Milling tool wear sample.
Tool blade image: 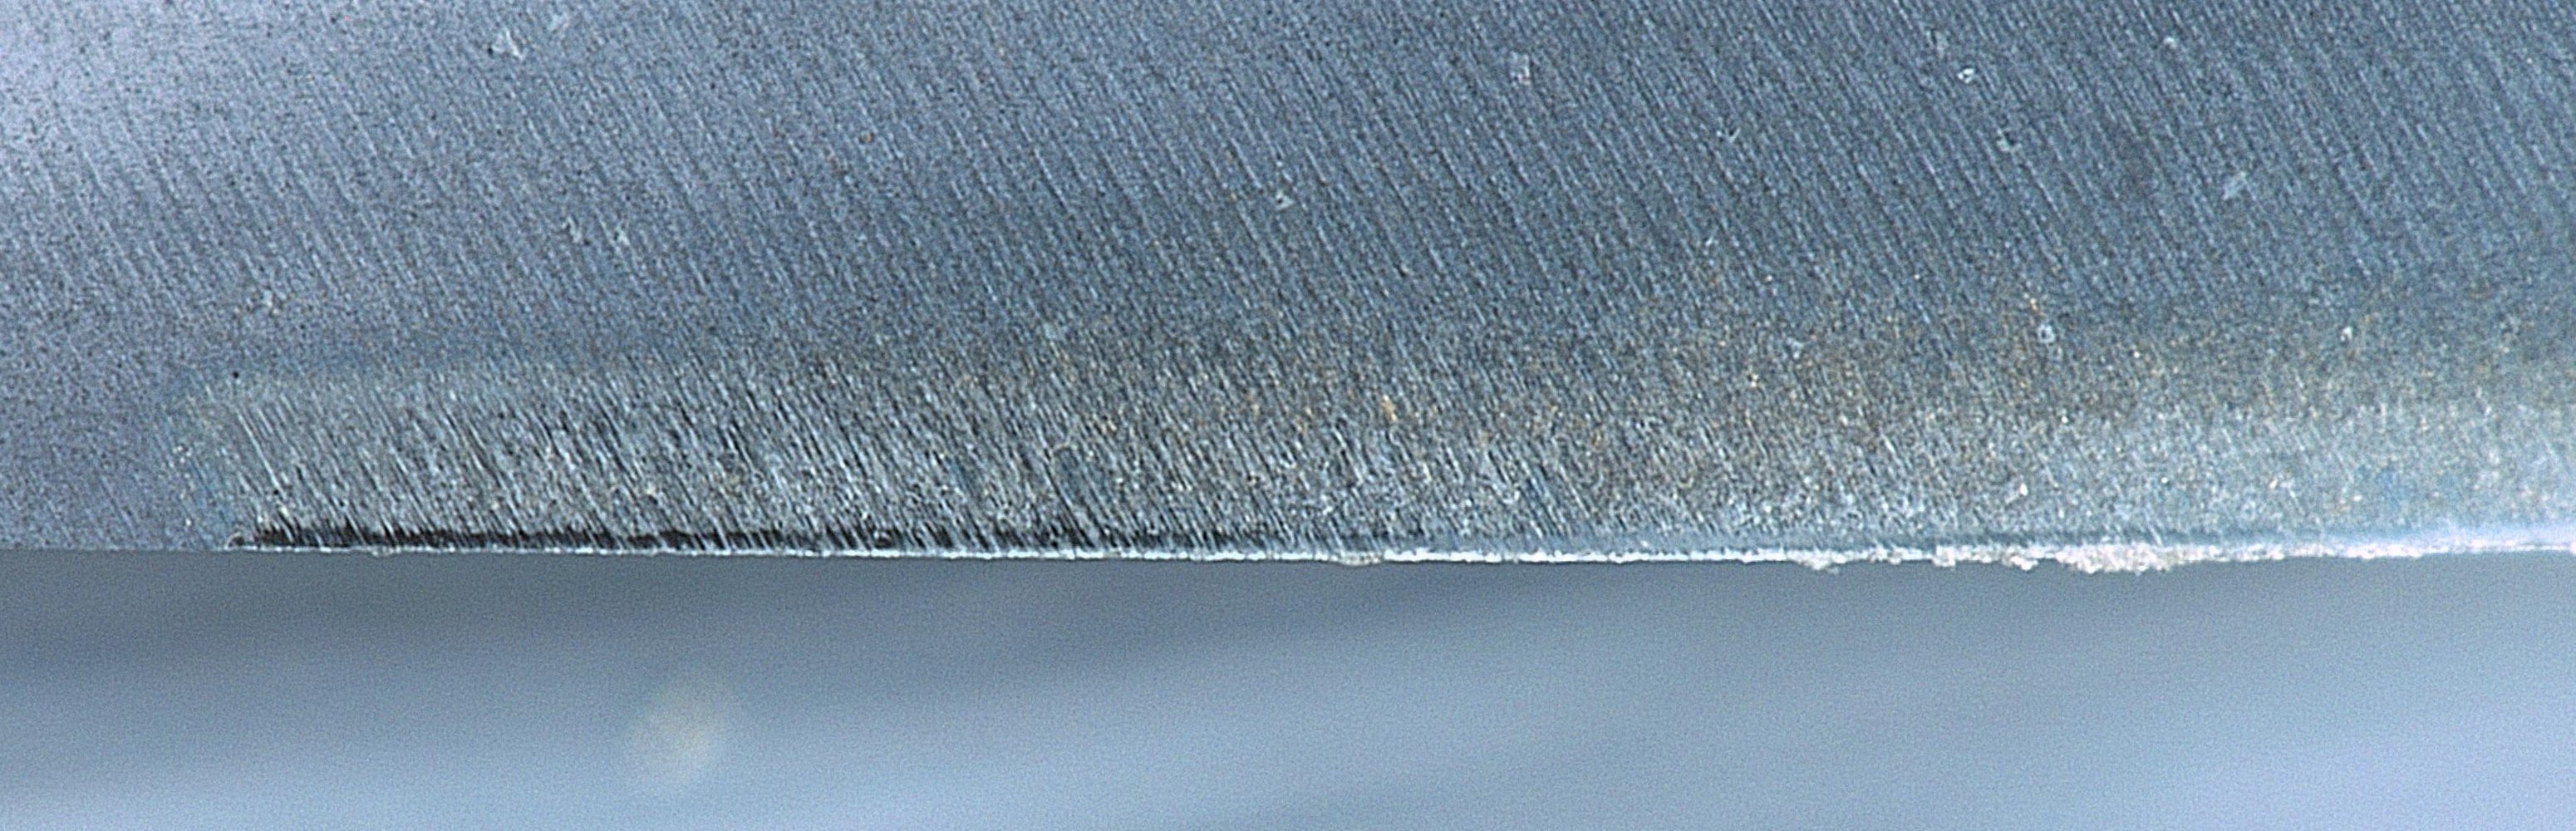
Chip image: 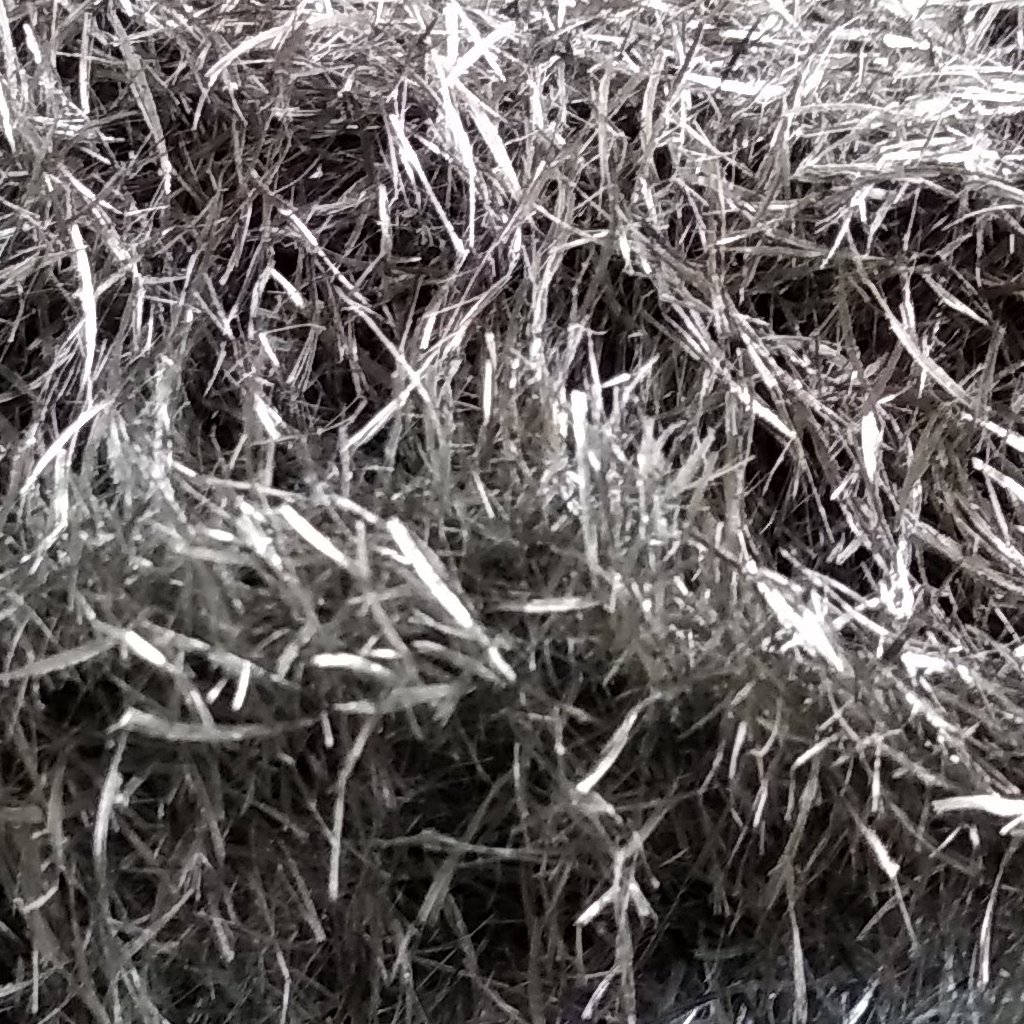
Workpiece image: 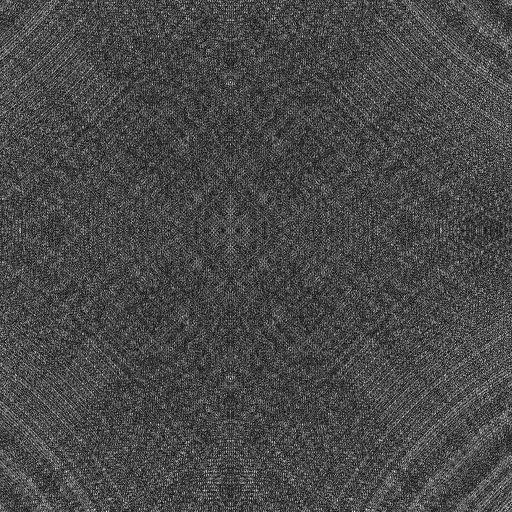
Tool wear state: sharp
Gaps: 7.07
Flank wear: 52.76
Overhang: 21.56
Force-signal Mel-spectrograms (X, Y, Z axes): 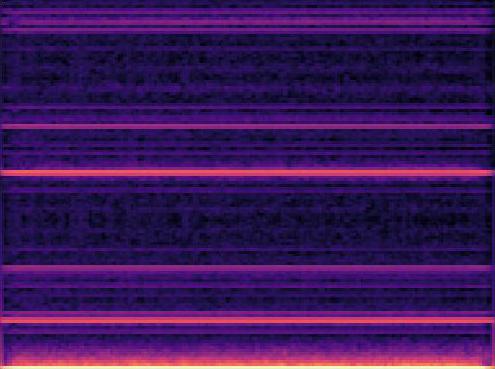 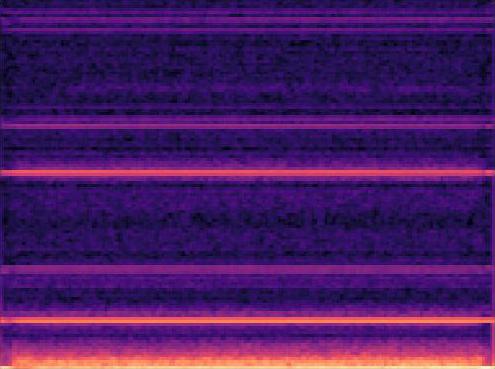 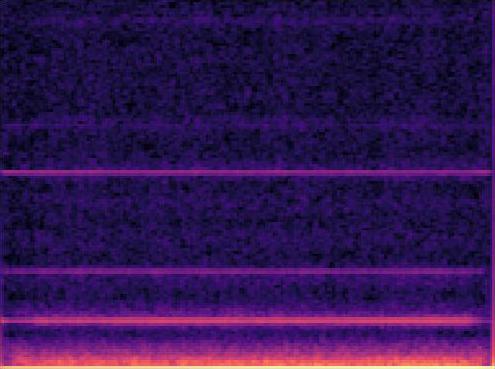
Force-signal scalograms (X, Y, Z axes): 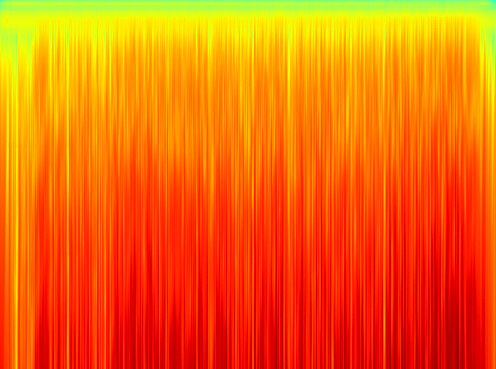 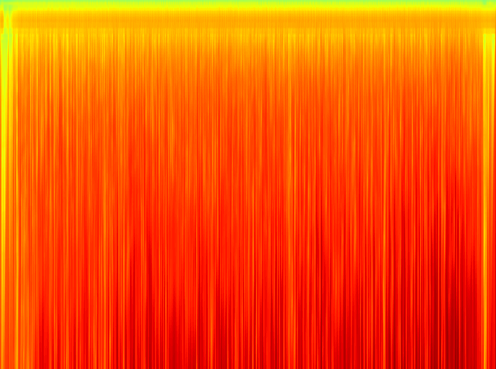 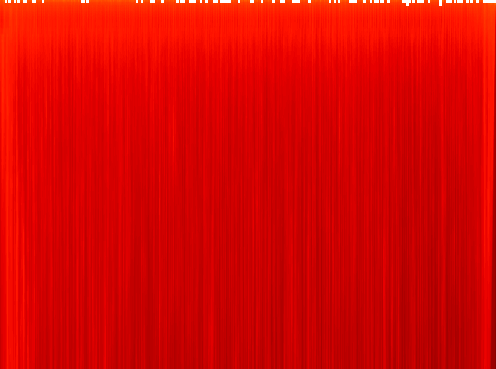
Force phase: initial_break_in_wear